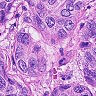
Metastatic tissue present: yes